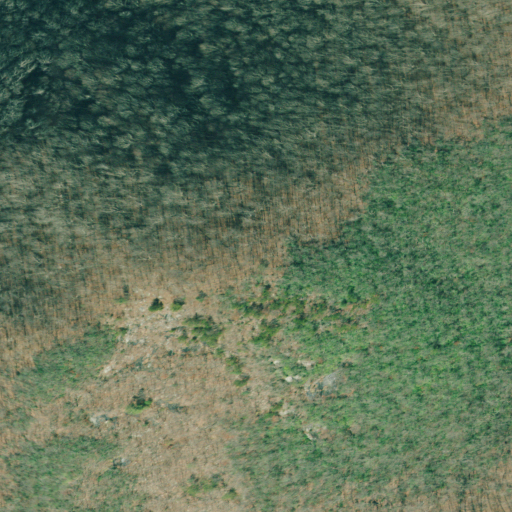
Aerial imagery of mountain in Georgia named Buzzard Knob containing deciduous forest, evergreen forest, and mixed forest